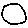
Label: circle